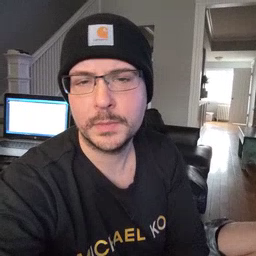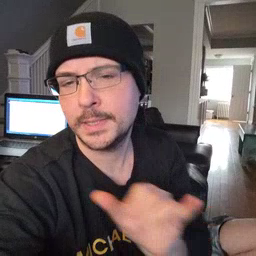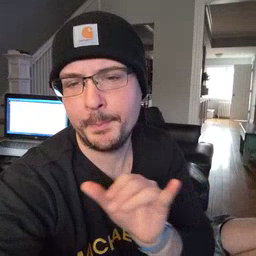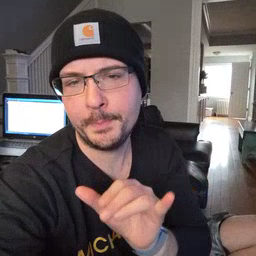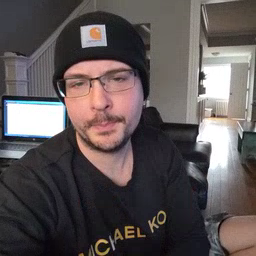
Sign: same